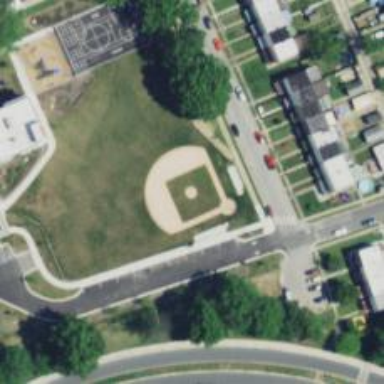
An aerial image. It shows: Baseball pitch for leisure and sports activities.